Question: is there anyone who have experienced problems using the latests jQuery version with one of the last releases?
I am in process to upgrade to and I was trying to find infos about jqGrid but it seems that they are not yet supporting it.
I did some tests and it seems that there are problems:

This is the script I've used:
'''
var MyGrid = jQuery("#GroupsGrid");
MyGrid.jqGrid({
url: '/Home/FetchData',
postData: { Query: 'aaa' },
datatype: 'json',
mtype: 'POST',
colNames: ['Nome'],
colModel: [
{ name: 'Name', index: 'Name', sortable: false, width: 730 }
],
pager: '#GroupsPager',
rowList: [15, 30, 50],
rowNum: 15,
width: 794,
height: 350,
rownumbers: true
});
MyGrid.navGrid('#GroupsPager', { edit: false, add: false, del: true, search: false }, {}, {}, {});
'''
UPDATE:
If I change the pager this way
'''
MyGrid.jqGrid('navGrid', '#GroupsPager', { edit: false, add: false, del: true, search: false }, {}, {}, {});
'''
I get this error: 'uncaught exception: jqGrid - No such method: navGrid'
This is the JSON returned:
'''
{"total":1,"page":1,"records":3,"rows":[{"id":"1","cell":["Alberto"]},{"id":"2","cell":["Paolo"]},{"id":"3","cell":["Alessandro"]}]}
'''
Since I am using ASP.NET MVC2 I include my js/css files this way:
'''
<head runat="server">
<title><asp:ContentPlaceHolder ID="TitleContent" runat="server" /></title>
<link href="<%= Url.Content("~/Content/Site.css")%>" rel="stylesheet" type="text/css" />
<link href="<%=Url.Content("~/Content/themes/redmond/jquery-ui-1.8.13.custom.css")%>" rel="stylesheet" type="text/css" />
<script src="<%=Url.Content("~/Scripts/jquery-1.6.1.min.js")%>" type="text/javascript"></script>
<script src="<%=Url.Content("~/Scripts/ui/jquery-ui-1.8.13.custom.min.js")%>" type="text/javascript"></script>
<asp:ContentPlaceHolder ID="Head" runat="server"></asp:ContentPlaceHolder>
</head>
'''
As you can see I've used a new placeholder so I can include my page-scripts in the head:
'''
<asp:Content ID="Content3" ContentPlaceHolderID="Head" runat="server">
<link href="<%=Url.Content("~/Content/jqGrid/ui.jqgrid.css")%>" rel="stylesheet" type="text/css" />
<script src="<%=Url.Content("~/Scripts/jqGrid/i18n/grid.locale-it.js")%>" type="text/javascript"></script>
<script src="<%=Url.Content("~/Scripts/jqGrid/jquery.jqGrid.min.js")%>" type="text/javascript"></script>
<script type="text/javascript">
$(document).ready(function() {
var MyGrid = jQuery("#GroupsGrid");
MyGrid.jqGrid({
url: '/Home/FetchData',
postData: { Query: 'aaa' },
datatype: 'json',
mtype: 'POST',
colNames: ['Nome'],
colModel: [
{ name: 'Name', index: 'Name', sortable: false, width: 730 }
],
pager: '#GroupsPager',
rowList: [15, 30, 50],
rowNum: 15,
width: 794,
height: 350,
rownumbers: true
});
MyGrid.jqGrid('navGrid', '#GroupsPager', { edit: false, add: false, del: true, search: false }, {}, {}, {});
});
</script>
</asp:Content>
<asp:Content ID="Content2" ContentPlaceHolderID="MainContent" runat="server">
<div>
<table id="GroupsGrid"></table>
<div id="GroupsPager"></div>
</div>
</asp:Content>
'''
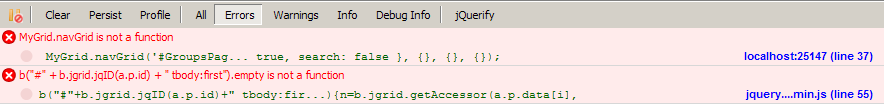
Answer: Sorry, but I could not reproduce your problem. See <URL>. I use HTTP "GET" instead of "POST" because I use no active server components. Could you verify the demo in your environments?